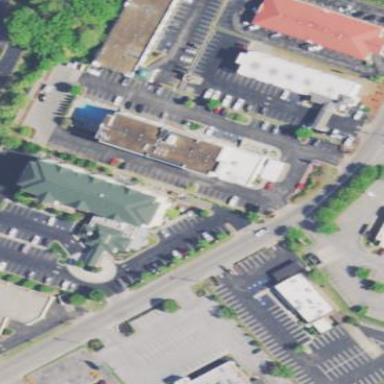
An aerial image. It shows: Hotel building.